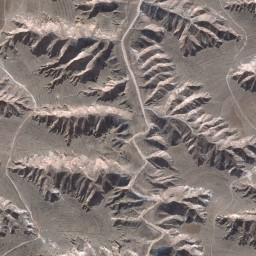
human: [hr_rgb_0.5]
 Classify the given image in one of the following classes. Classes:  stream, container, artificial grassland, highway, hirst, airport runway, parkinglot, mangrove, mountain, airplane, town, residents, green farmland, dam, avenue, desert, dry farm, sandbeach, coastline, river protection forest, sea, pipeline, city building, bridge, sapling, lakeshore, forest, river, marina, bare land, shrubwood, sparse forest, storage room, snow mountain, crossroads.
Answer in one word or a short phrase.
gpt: mountain